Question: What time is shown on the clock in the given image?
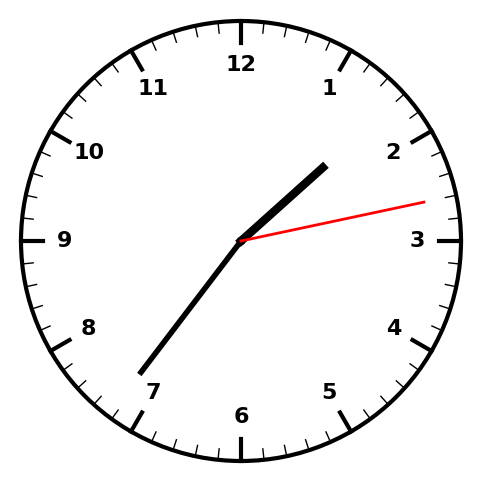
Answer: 01:36:13